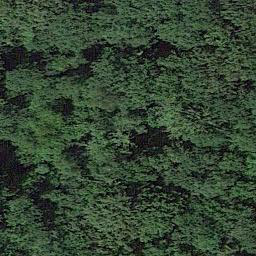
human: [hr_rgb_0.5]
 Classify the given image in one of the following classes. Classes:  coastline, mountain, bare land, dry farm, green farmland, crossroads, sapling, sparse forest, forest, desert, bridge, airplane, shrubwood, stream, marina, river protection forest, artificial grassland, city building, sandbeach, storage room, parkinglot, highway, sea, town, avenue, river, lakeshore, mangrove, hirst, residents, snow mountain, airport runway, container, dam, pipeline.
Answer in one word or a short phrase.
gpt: forest